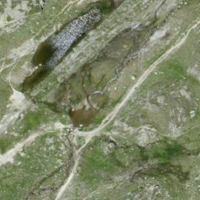
EUNIS habitat code: 26
Species observed at this site:
Rana temporaria